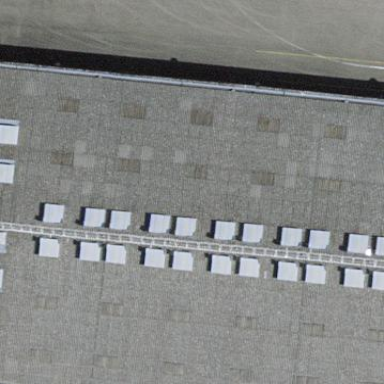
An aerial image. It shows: Warehouse.